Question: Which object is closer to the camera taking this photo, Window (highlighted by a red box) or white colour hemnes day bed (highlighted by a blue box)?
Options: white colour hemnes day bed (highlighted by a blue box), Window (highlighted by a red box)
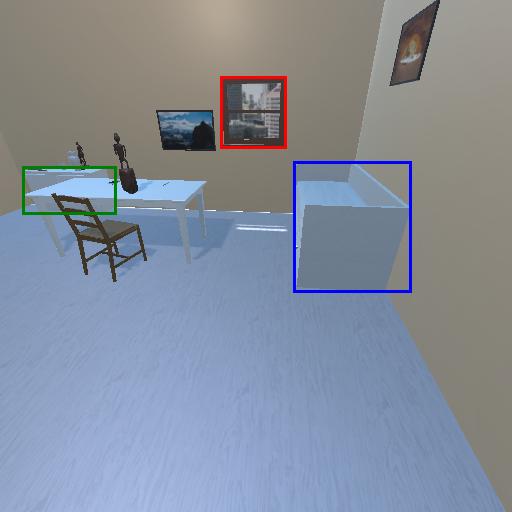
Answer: white colour hemnes day bed (highlighted by a blue box)